Field crop: tomato
Growth stage: 2
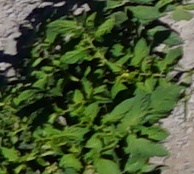
Species: tomato